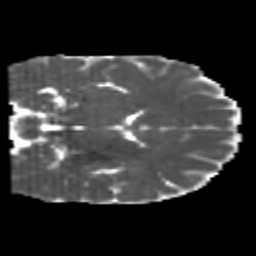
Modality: MD
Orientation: coronal
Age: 21
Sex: male
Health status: healthy
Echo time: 0.074 s